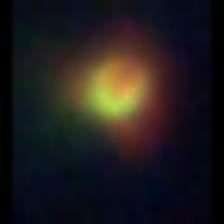
Taxon: NanoPlankton
Group: Other